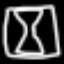
Label: hourglass